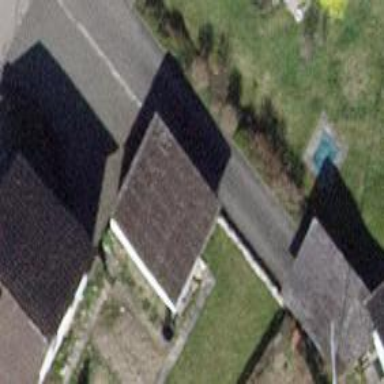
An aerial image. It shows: Garage.